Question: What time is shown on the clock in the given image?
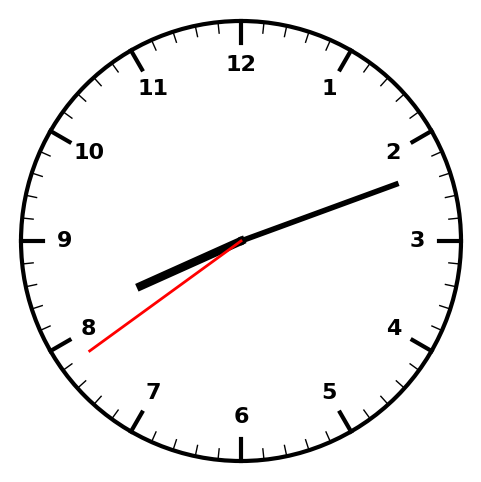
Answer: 08:11:39